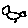
Label: bird